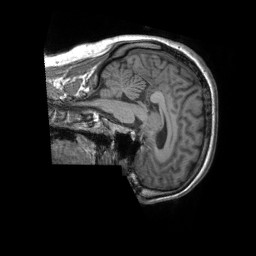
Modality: T1w
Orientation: sagittal